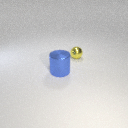
large blue metal cylinder in front of small yellow metal sphere